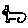
Label: cat